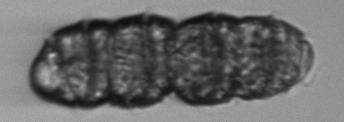
Label: Margalefidinium